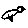
Label: bird